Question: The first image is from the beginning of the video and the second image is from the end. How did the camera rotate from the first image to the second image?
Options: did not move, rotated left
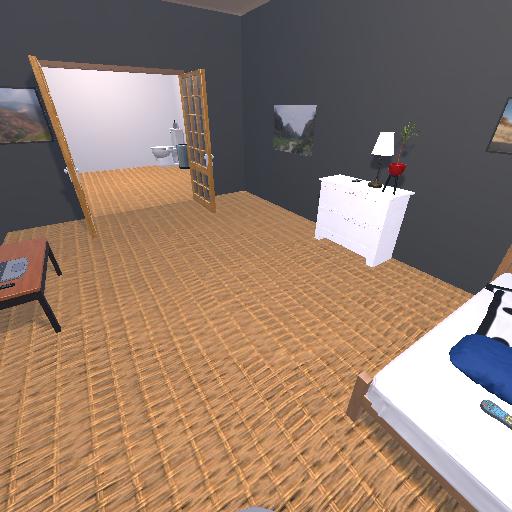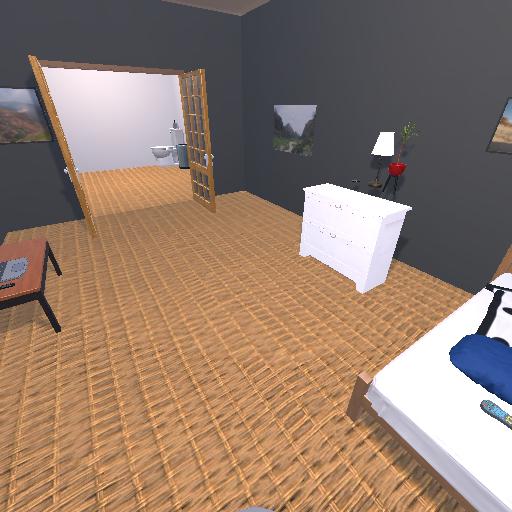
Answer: did not move